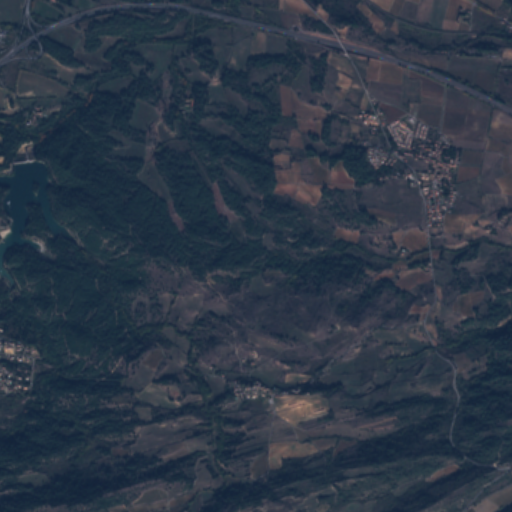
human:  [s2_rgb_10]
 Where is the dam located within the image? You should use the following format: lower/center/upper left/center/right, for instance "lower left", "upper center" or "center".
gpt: The dam is located in the upper left of the image.
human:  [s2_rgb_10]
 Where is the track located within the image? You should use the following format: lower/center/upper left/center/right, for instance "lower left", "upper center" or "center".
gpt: The track is located in the center left of the image.
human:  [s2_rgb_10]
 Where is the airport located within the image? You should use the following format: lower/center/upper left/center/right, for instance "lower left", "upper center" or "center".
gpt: There is no airport in the image.